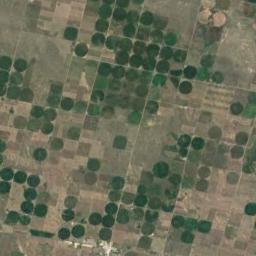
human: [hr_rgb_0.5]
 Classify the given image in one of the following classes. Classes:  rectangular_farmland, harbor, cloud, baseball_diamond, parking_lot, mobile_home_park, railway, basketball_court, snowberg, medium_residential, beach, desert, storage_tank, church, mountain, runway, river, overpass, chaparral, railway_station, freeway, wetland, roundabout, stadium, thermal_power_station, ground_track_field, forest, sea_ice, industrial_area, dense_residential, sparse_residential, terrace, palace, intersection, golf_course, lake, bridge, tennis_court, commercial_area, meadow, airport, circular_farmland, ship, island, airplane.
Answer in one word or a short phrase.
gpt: circular_farmland